Question:  I wish to get the top 5 users without repeating the usernames using SQL Server.
I have the following code to count the id's that I use in another website.
'''
SELECT follow_id,count(id) AS cnt FROM table
GROUP BY follow_id ORDER BY cnt DESC LIMIT 10
'''
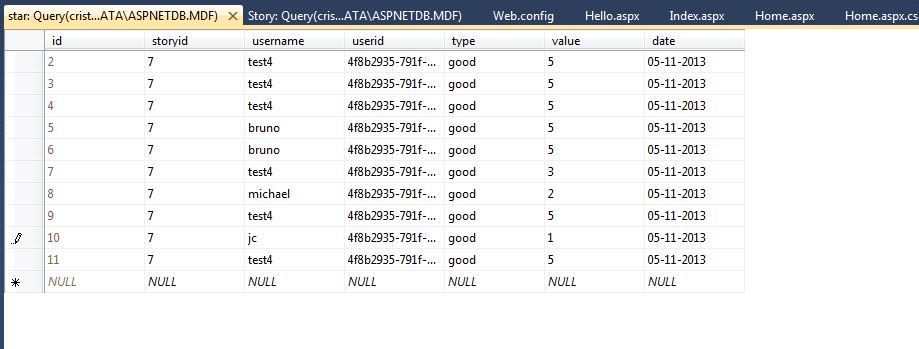
Answer: '''
SELECT top 5 username
FROM yourtable
GROUP BY username
ORDER BY COUNT(*) DESC
'''